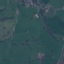
Land use / land cover: Pasture